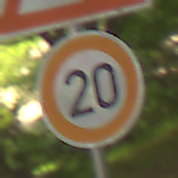
Verkehrszeichen: Geschwindigkeit20
Zusatzzeichen oben: KurveLinks
Umgebung: Outdoor, RoadRail
Tageszeit: MorningAfternoon
Wetter: Clear
Licht: Natural
Jahreszeit: NotSpecified
Kontrast: LowContrast